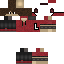
A male human skin with medium skin, wearing brown long hair dressed in a red hoodie and black pants, featuring a closed mouth.